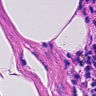
Metastatic tissue present: no